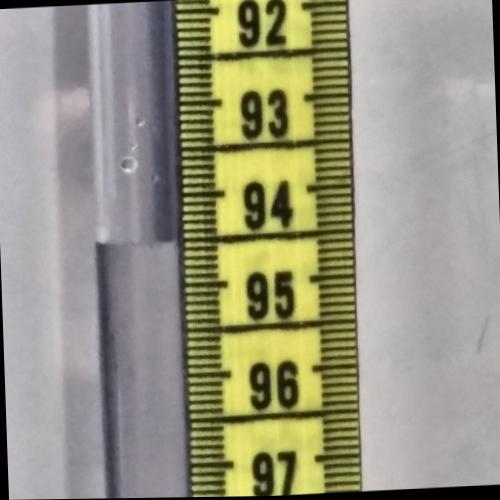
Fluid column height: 94.5 cm